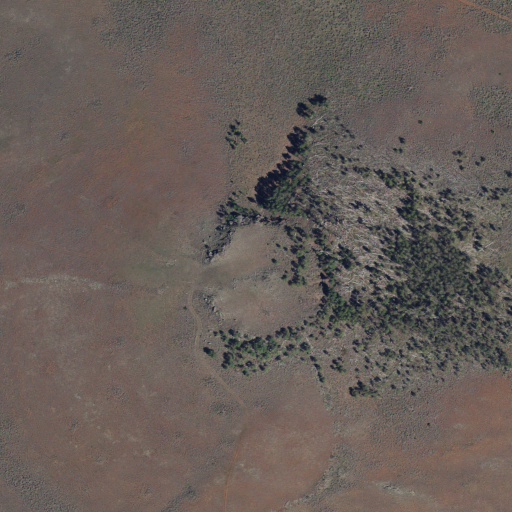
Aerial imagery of mountain in Utah named Red Knoll containing shrub and deciduous forest